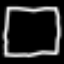
Label: square